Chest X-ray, PA view. Patient: 80 years old, sex F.
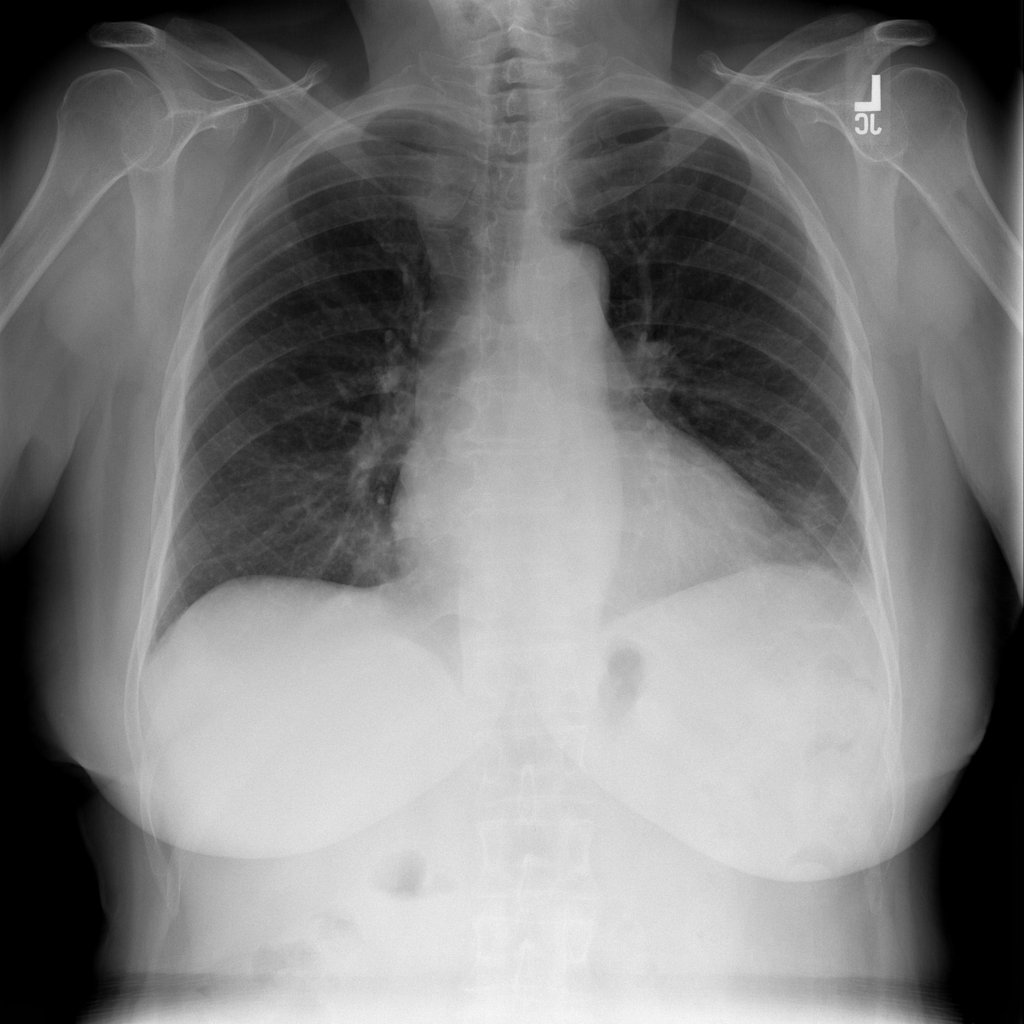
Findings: Cardiomegaly, Infiltration